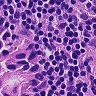
Metastatic tissue present: yes